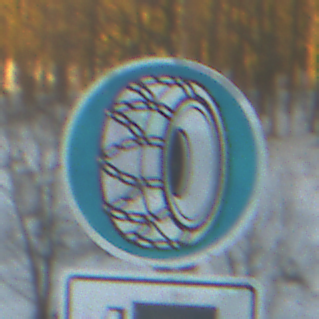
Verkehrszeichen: SchneekettenVorgeschrieben
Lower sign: MehrspurigeFahrzeuge2
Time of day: SunriseSunset
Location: Outdoor (Nature)
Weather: Clear
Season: Winter
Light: Natural